Question: I am trying to recreate the following results:

from the following data:
<URL>
the time is in milliseconds (frequency is 40000 Hz)
The article state that they used Complex Morlet wavelet to create the spectrogram:
" Power estimates from the averaged LFPs were calculated from
time-frequency spectrograms of the data from 1-88 Hz by convolving the signals with a complex Morlet wavelet of the form
w(t,f0 ) = Aexp(-t^2 / 2*s^2 )exp(2*if0*t)
for each frequency of interest f0, where s = m/2pf0, and i is the imaginary unit. The normalization
factor was A = 1 /(s (2p)^0.5 ), and the constant m defining the compromise between time and frequency resolution was 7.
I only managed to get some "good" results using spectrogram function in matlab.
But I dont have much idea of how to use the morlet complex wavelet.
I got bad result when trying to use <URL> with 'morl' window
Thank You.
P.S.
I'm trying to recreate this article:
Computational modeling of distinct neocortical oscillations driven by cell-type selective optogenetic drive: separable resonant circuits controlled by low-threshold spiking and fast-spiking interneurons.
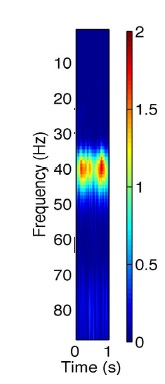
Answer: Well I managed to find this MATLAB package
<URL>
It does almost the same operation that as been done in the paper..
the related files in the package are:
mf_tfcm.m & mf_cmorlet.m